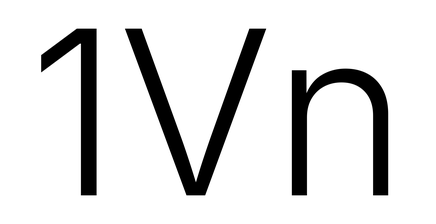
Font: Inter_Light